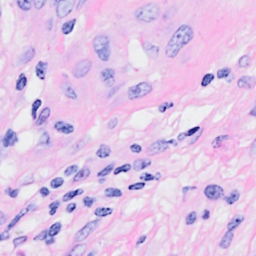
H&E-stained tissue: Breast